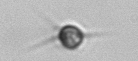
Label: Acanthoica_quattrospina